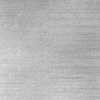
Atmospheric dust classification: dusty